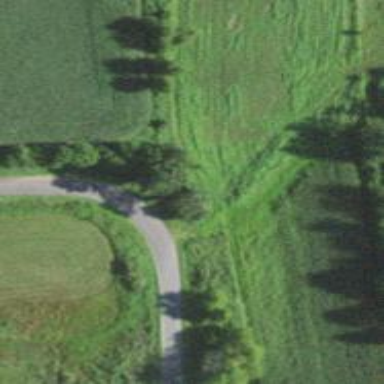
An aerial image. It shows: Unclassified road.